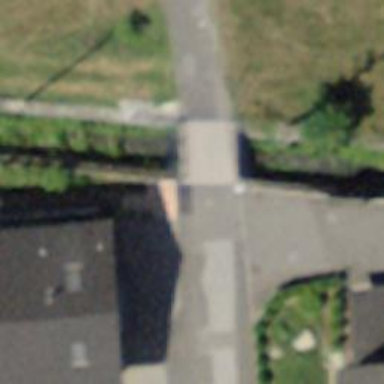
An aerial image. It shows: Tunnel with drain waterway.